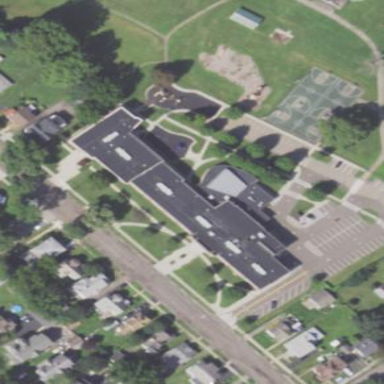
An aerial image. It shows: School building.